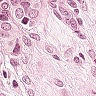
Metastatic tissue present: yes